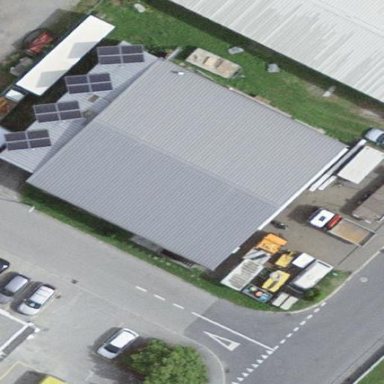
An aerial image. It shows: Industrial building.